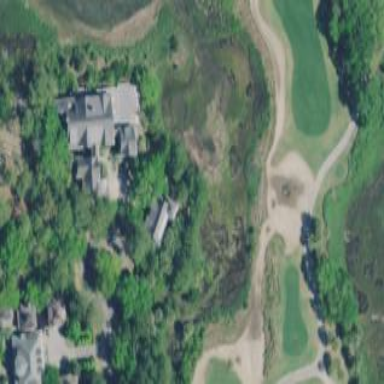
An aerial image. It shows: Golf bunker filled with sandy terrain.